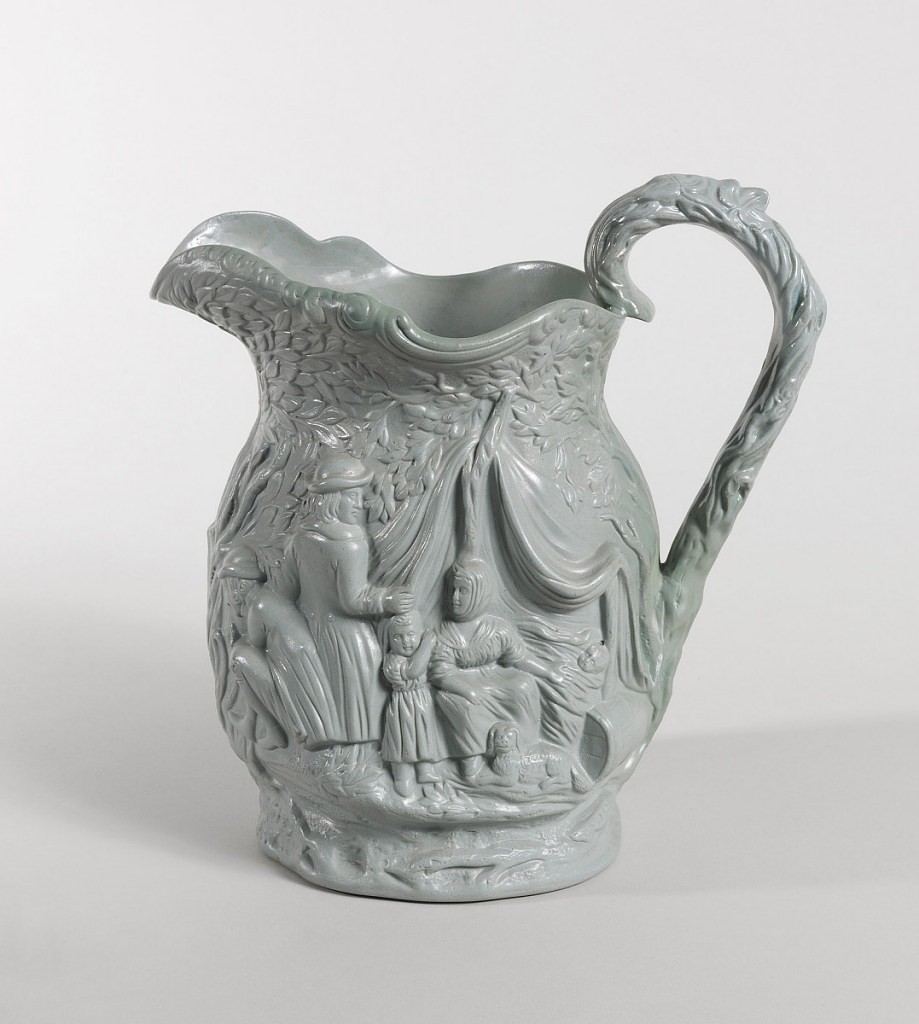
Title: Pitcher
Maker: Jonas & Walley
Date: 19th century
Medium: Glazed stoneware
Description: Glazed pitcher in gray-green with relief decoration depicting family gathered under canopy, which sheet at feet; all over foliage pattern.